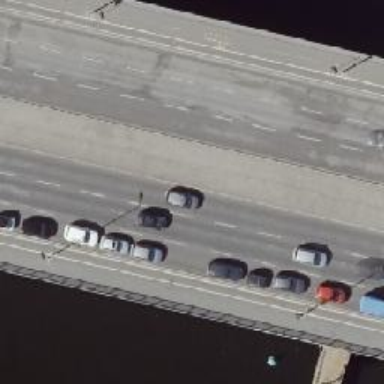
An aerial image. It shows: There is bridge in the image.